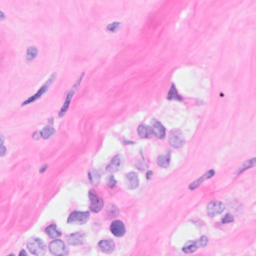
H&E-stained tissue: Breast